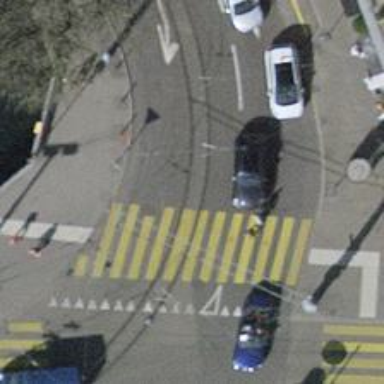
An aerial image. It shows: Tertiary road with asphalt surface and tram tracks embedded in it. There are sidewalks on both sides and trolley wires above the road.